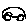
Label: car